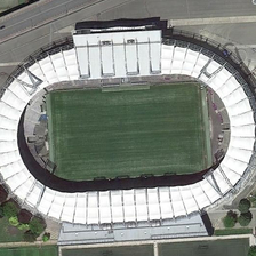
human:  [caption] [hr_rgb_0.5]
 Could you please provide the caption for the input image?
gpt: This is an elliptical gym.

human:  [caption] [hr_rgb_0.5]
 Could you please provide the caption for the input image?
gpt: This is the Oval Gymnasium.

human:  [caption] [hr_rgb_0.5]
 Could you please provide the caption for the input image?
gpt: This is an oval gym.

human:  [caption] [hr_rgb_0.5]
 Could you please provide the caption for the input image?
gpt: It's an elliptical gym.

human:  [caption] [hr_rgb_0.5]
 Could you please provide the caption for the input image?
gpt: This is an elliptical gym.